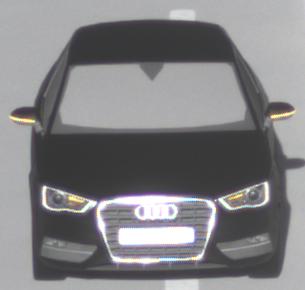
Make: Audi
Model: A3 1.2 TFSI
Detailed model: A3 (8V)
Model produced from: 2013/02
Model produced until: 2014/05
Doors: 3
Color: black
Road condition: wet road
Daytime: morning or afternoon
Contrast: high contrast